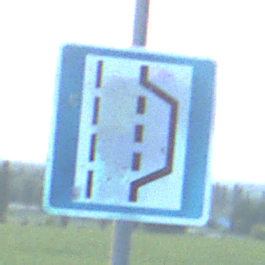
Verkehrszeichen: NothalteUndPannenbucht
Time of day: SunriseSunset
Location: Outdoor (Nature)
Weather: PartlyCloudy
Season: NotSpecified
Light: Natural